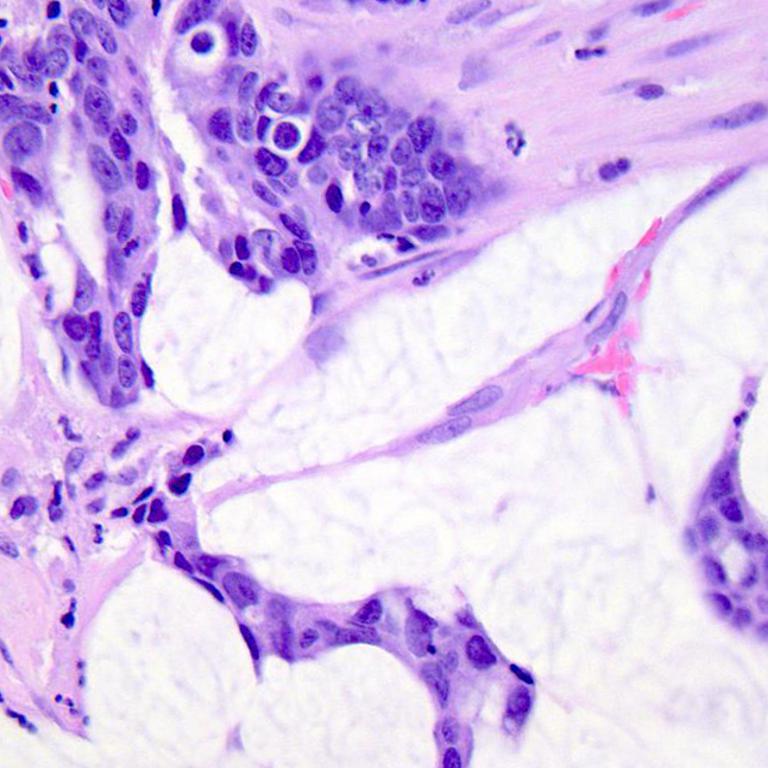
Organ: colon
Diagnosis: adenocarcinomas